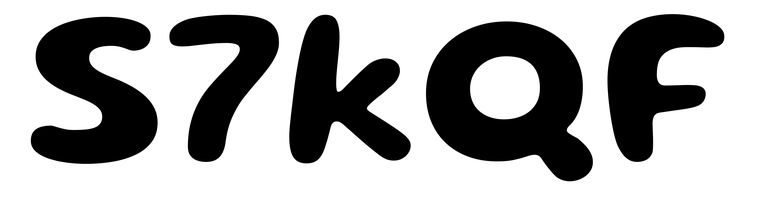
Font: Gluten_SemiBold